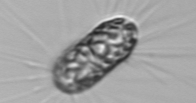
Label: Corethron_hystrix